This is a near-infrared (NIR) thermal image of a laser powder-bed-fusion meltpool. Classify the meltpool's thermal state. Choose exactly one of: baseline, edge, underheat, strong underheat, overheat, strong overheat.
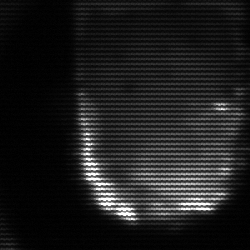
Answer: baseline